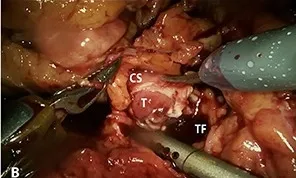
B, Intraoperative photograph showing grossly invasive mass involving the lumen of the collecting system. T - Tumor; CS - collecting system; TF - tumor fossa.
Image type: medical_photograph (other_medical_photograph)